Question: I've created a view in Drupal that retrieves a list of nodes. The display of this view is a page and it works perfectly well. It does even allow me to filter its content by argument.
See the current's view configuration (click to enlarge):

without reloading the page. I've enabled the "Use AJAX" option but I am not sure on how to continue.
Any ideas on how to do that?
By the way, I'm building my own theme (in case that changes anything).
---
Basically, this view works when I browse through section/parameter1, section/parameter2... but I want to do the same with AJAX, without reloading the page. I hope is clearer now
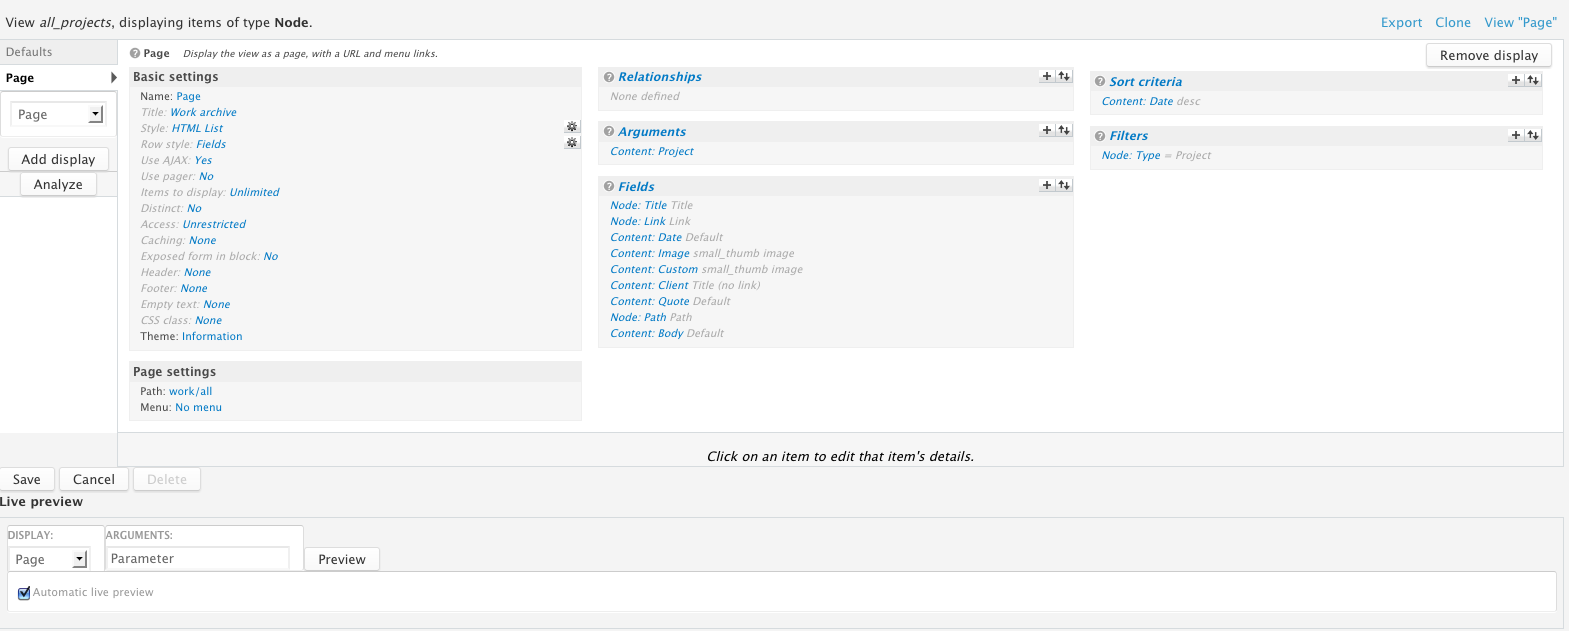
Answer: Even though this probably has been solved by this time, the best "Drupalistic way" to do it is explained in this screencast:
<URL>
It is not that hard, and works either with views or rendering full nodes.
According to the author of the screencast (and I can ensure you it is all right), this are the steps to remember:
1. Write a menu callback.
2. Return Ajax formatted content in a page callback function.
3. Format the links (add "no-js" & "user-ajax" to the that point to the menu callback.
4. Make sure the "jquery.form.js" the "drupal.ajax" libraries are loaded in the page.